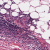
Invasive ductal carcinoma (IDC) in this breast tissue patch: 1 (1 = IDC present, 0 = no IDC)